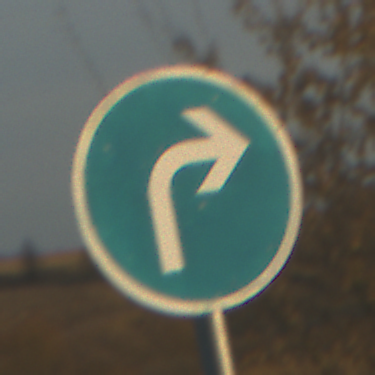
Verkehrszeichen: VorgeschriebeneFahrtrichtungRechts
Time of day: SunriseSunset
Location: Outdoor (RoadRail)
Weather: PartlyCloudy
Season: NotSpecified
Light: Natural